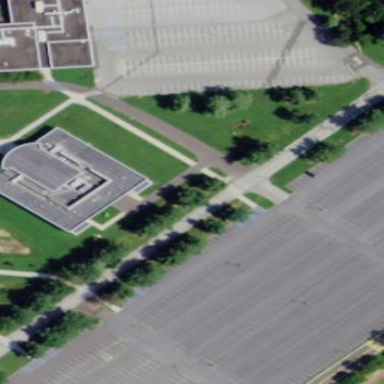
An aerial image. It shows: University building.